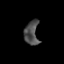
Tissue: prostate
Cell type: T cells
Senescence score: 0.3422
Nuclear area (px): 332
Mean DAPI intensity: 77.196